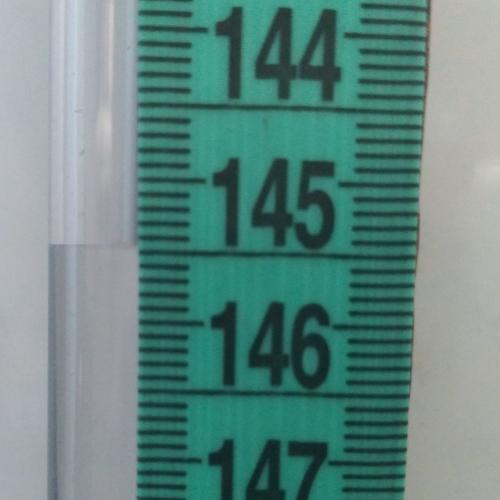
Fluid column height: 145.5 cm